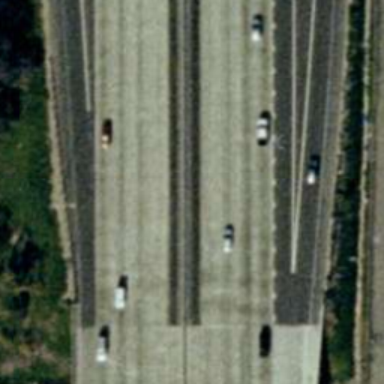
There are two straight freeways closed to each other .